九年级 · 组合几何学
如图, 在正方形 $A B C D$ 中, $\triangle B P C$ 是等边三角形, $B P 、 C P$ 的延长线分别交 $A D$ 于点 $E F$, 连接 $B D 、 D P, B D$ 与 $C F$ 相交于点 $H$.给出下列结论:

(1) $A E=\frac{1}{2} F C$; (2) $\angle P D E=15^{\circ}$; (3) $\frac{S_{\triangle D H C}}{S_{\triangle B H C}}=\frac{1}{2}$; (4) $D E^{2}=P F \cdot F C$. 其中正确的为( )

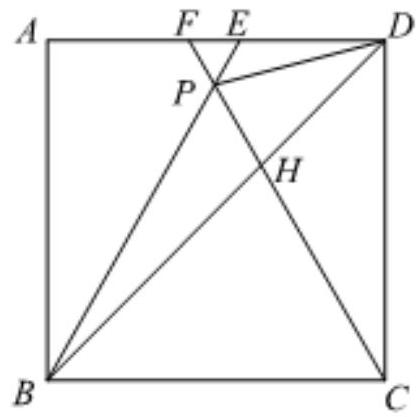
A. (1)(2)(3)

B. (1) (3)

C. (2) (3)(4)

D. (1)(2)(4)

第 II 卷（非选择题）


答案: D
解析: 解: $\because \triangle B P C$ 为等边三角形,

$\therefore P B=P C, \angle P B C=\angle P C B=60^{\circ}$,

$\because F E / / B C$,

$\therefore \triangle F E P \backsim \triangle C P B$,

又 $\because P B=P C$,

$\therefore P E=P F$,

$\therefore F C=E B$,

$\because \angle P B C=60^{\circ}, \angle A B C=90^{\circ}$,

$\therefore \angle A B E=30^{\circ}$,

在Rt $\triangle A B E$ 中, $\because \angle A B E=30^{\circ}$,

$\therefore A E=\frac{1}{2} B E$,

又 $\because B E=F C$,

$\therefore A E=\frac{1}{2} F C$,

故(1)正确;

$\because P C=B C=C D, \angle P C D=90^{\circ}-60^{\circ}=30^{\circ}$,

$\therefore \angle D P C=\angle P D C=\frac{180^{\circ}-30^{\circ}}{2}=75^{\circ}$,

$\therefore \angle P D E=\angle A D C-\angle P D C=90^{\circ}-75^{\circ}=15^{\circ}$,

故(2)正确;

$\because F D / / B C$,

$\therefore \triangle F D H \backsim \triangle C B H$,

$\therefore \frac{D H}{B H}=\frac{F D}{B C}$,

又 $\because \triangle B H C$ 与 $\triangle D H C$ 同高,
$\therefore \frac{S_{\triangle D H C}}{S_{\triangle B H C}}=\frac{D H}{B H}$,

又 $\because \frac{D H}{B H}=\frac{F D}{B C}, F$ 不是 $A D$ 中点，

$\therefore \frac{D H}{B H}=\frac{F D}{B C} \neq \frac{1}{2}$,

$\therefore \frac{S_{\triangle D H C}}{S_{\triangle B H C}} \neq \frac{1}{2}$,

故(3)错误;

$\because \angle E P D=180^{\circ}-\angle E P F-\angle D P C=180^{\circ}-60^{\circ}-75^{\circ}=45^{\circ}=\angle A D B$,

$\angle P E D=\angle P E D$,

$\therefore \triangle P E D \sim \triangle D E B$,

$\therefore \frac{P E}{E D}=\frac{E D}{B E}$,

$\therefore E D^{2}=P E \cdot B E$,

又 $\because P E=P F, B E=F C$,

$\therefore D E^{2}=P F \cdot F C$,

故(4)正确,

故选: D.

由 $\triangle B P C$ 是等边三角形, 得 $A E=\frac{1}{2} B E$, 而 $B E=C F$, 故(1)正确; 由 $P C=B C=C D, \angle P C D=90^{\circ}-$ $60^{\circ}=30^{\circ}$, 可判定(2)正确; 由 $\triangle F D H \sim \triangle C B H$, 得 $\frac{D H}{B H}=\frac{F D}{B C}$, 由 $\triangle B H C$ 与 $\triangle D H C$ 同高, 可知 $\frac{S_{\triangle D H C}}{S_{\triangle B H C}}=\frac{D H}{B H}$,则判定(3)错误, 由 $\triangle P E D \sim \triangle D E B$, 得 $\frac{P E}{E D}=\frac{E D}{B E}$, 则 $E D^{2}=P E \cdot B E$, 可判定(4)正确.

本题主要考查了正方形的性质, 等边三角形的性质, 相似三角形的判定与性质, 等腰三角形的性质等知识, 熟练掌握相似三角形的判定与性质是解题的关键.